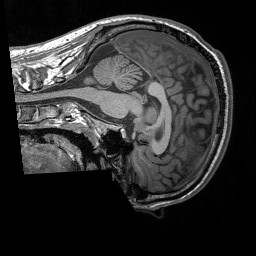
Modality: T1w
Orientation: sagittal
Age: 22
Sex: male
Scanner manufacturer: siemens
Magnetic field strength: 3 T
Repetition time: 1.9 s
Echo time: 0.00252 s